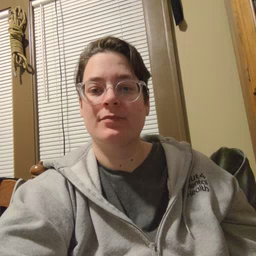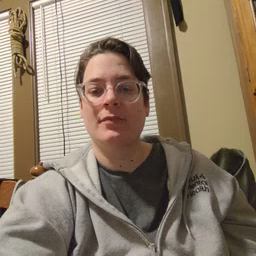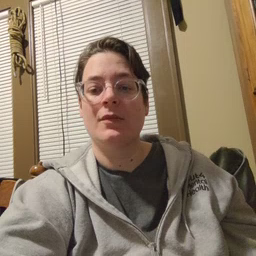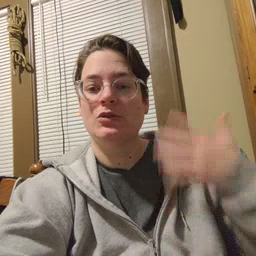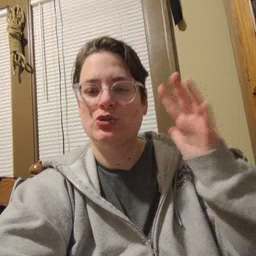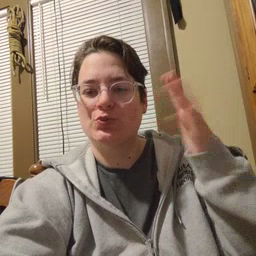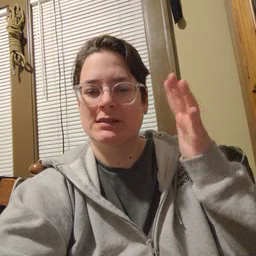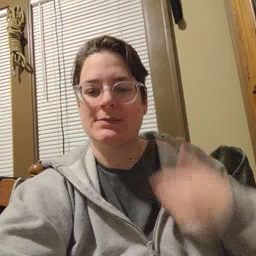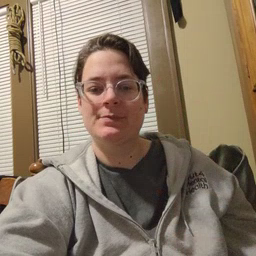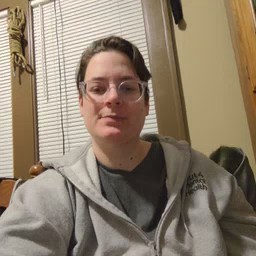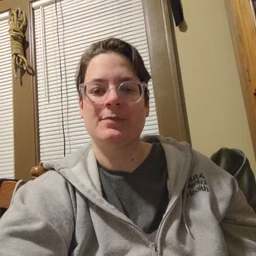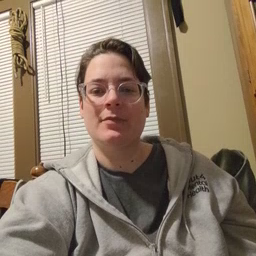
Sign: tree